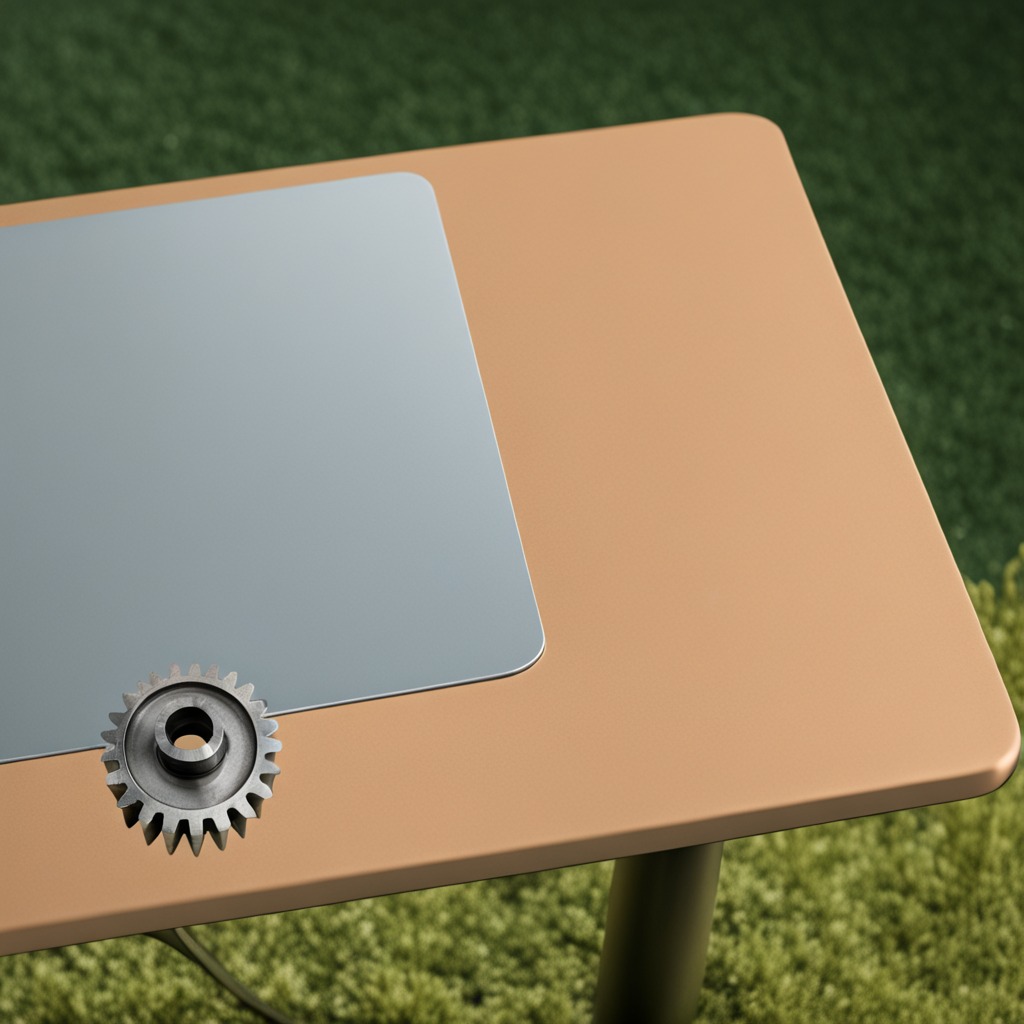
A steel gear with teeth is lying on a clean utility table in a temporary outdoor tool station afternoon light present textured surface